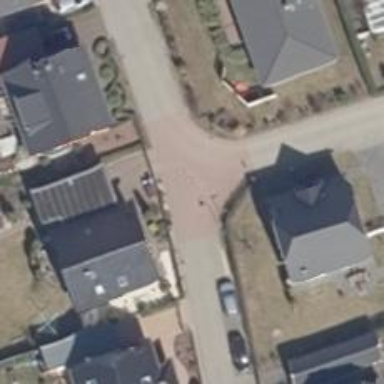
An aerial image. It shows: Living street.